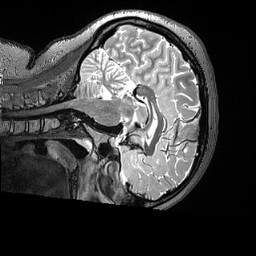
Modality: T2w
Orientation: sagittal
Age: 19
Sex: female
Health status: healthy
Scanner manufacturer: siemens
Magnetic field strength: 3 T
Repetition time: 3.2 s
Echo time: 0.563 s